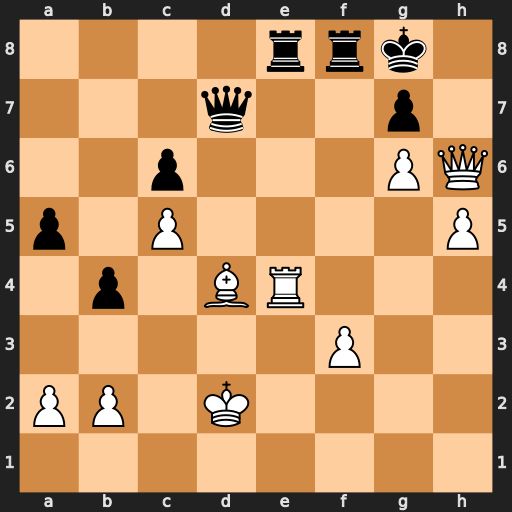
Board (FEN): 4rrk1/3q2p1/2p3PQ/p1P4P/1p1BR3/5P2/PP1K4/8
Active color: w
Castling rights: -
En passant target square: -
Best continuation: Qh7#